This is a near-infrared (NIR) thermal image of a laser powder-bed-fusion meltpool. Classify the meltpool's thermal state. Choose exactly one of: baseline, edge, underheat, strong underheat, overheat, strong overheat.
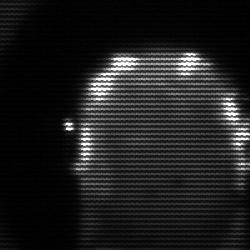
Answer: baseline